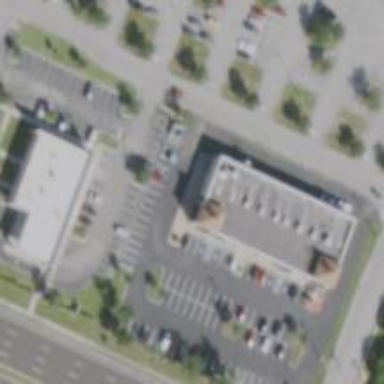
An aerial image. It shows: Swimming pool shop.